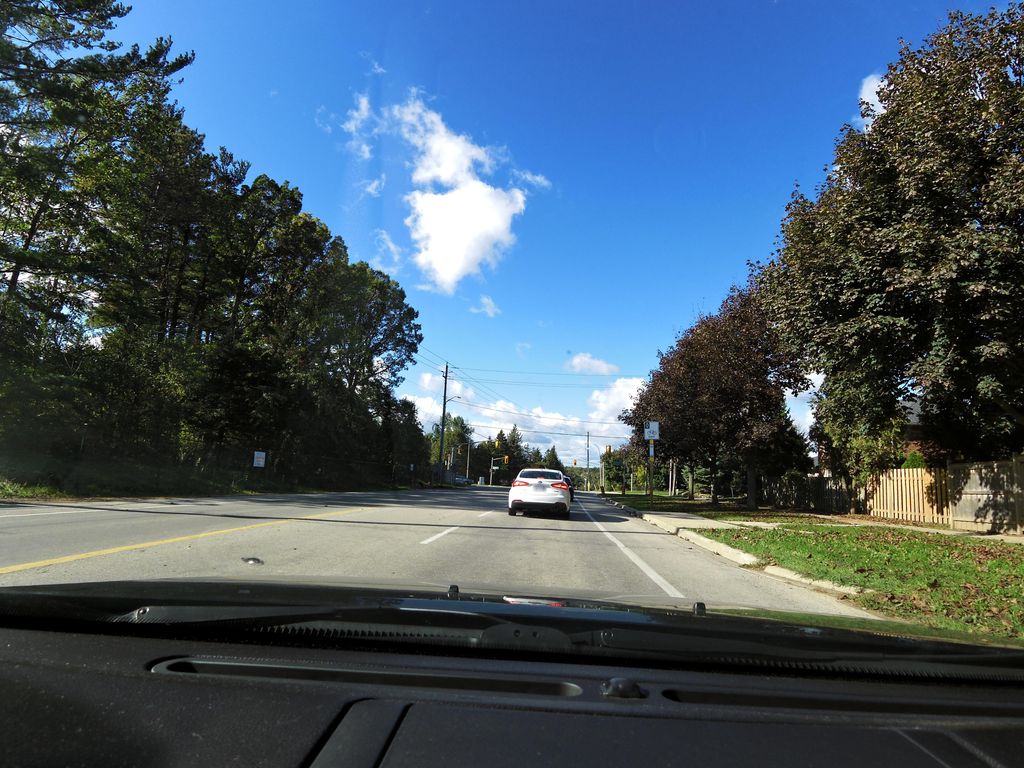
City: hamilton